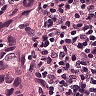
Metastatic tissue present: yes